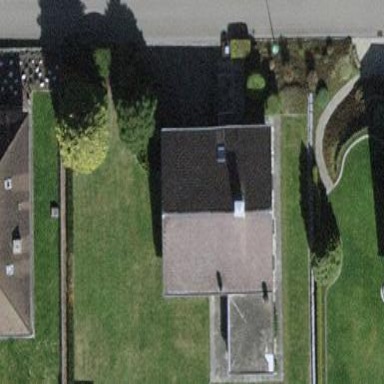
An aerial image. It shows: Detached building.